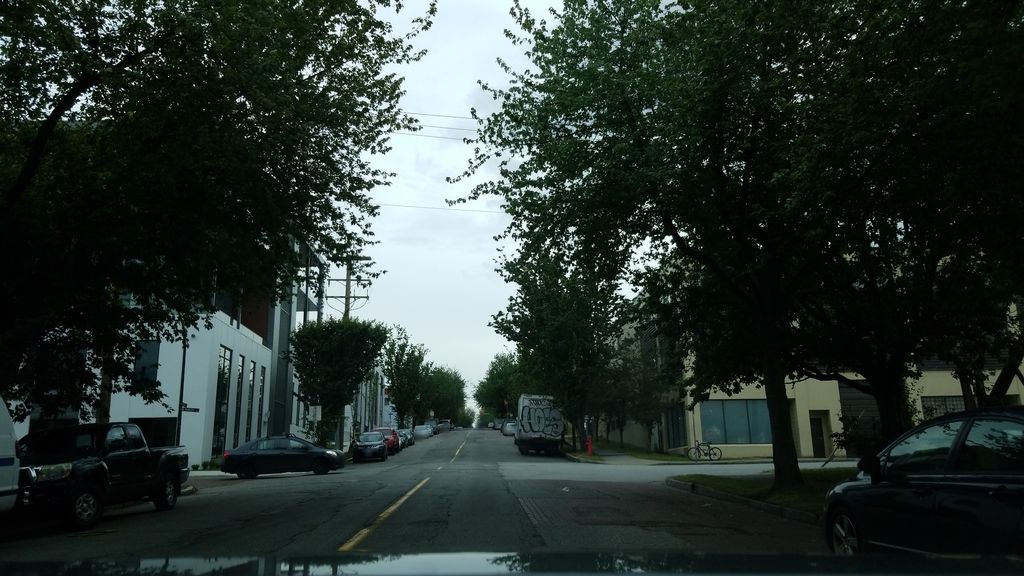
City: vancouver